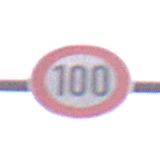
Verkehrszeichen: Geschwindigkeit100
Umgebung: Outdoor, Urban
Tageszeit: MorningAfternoon
Wetter: Overcast
Licht: Natural
Jahreszeit: NotSpecified
Kontrast: LowContrast